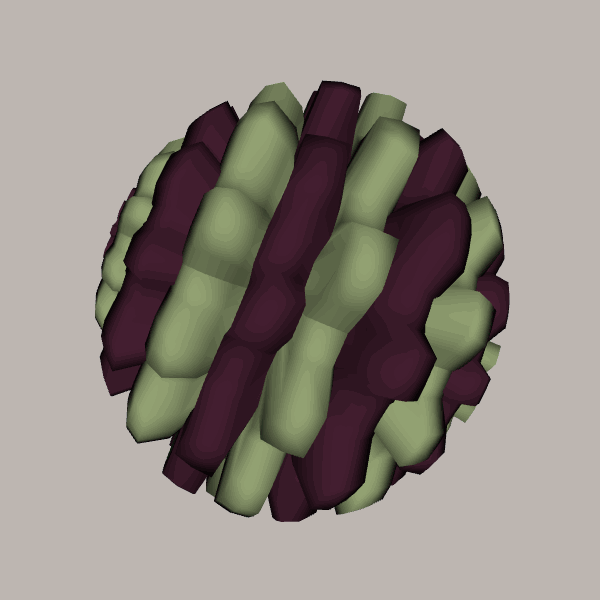
Background: light